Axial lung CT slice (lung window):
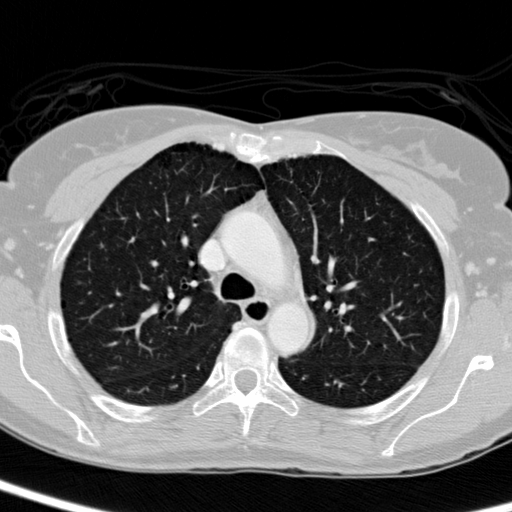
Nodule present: no